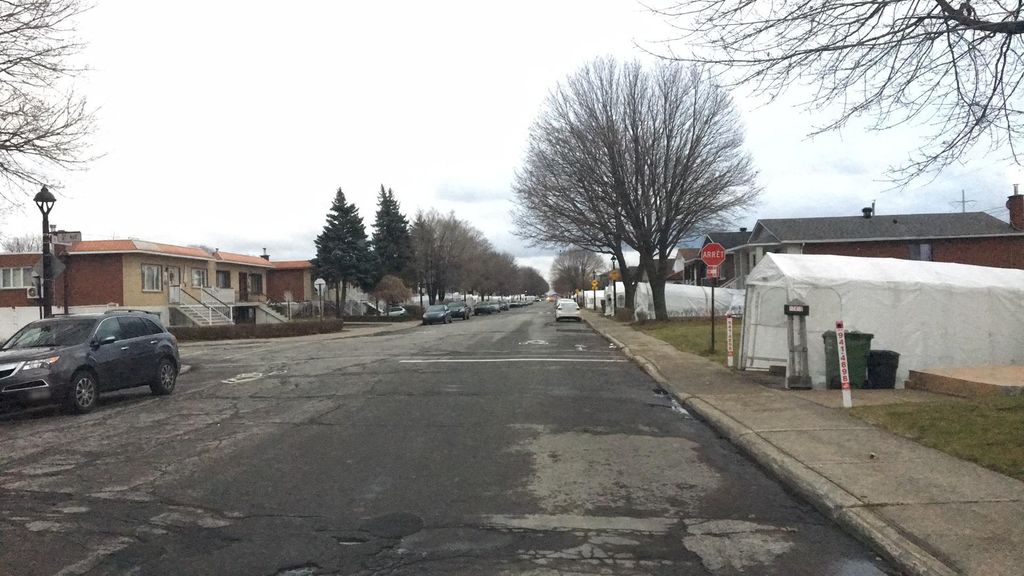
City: montreal